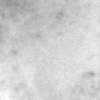
Label: no_change